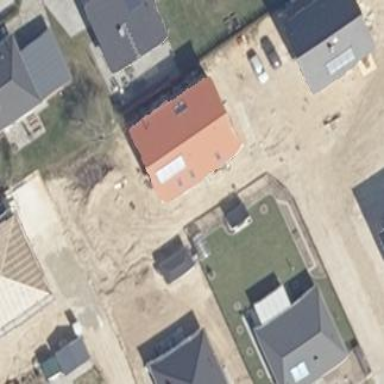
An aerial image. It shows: Detached building.